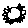
Label: sun